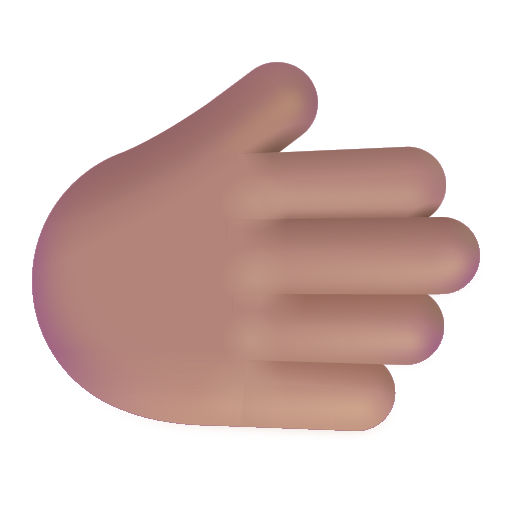
rightwards hand color